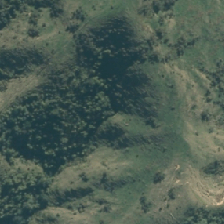
Land cover: manuka_kanuka